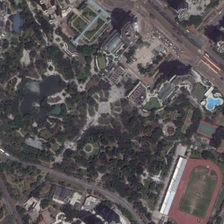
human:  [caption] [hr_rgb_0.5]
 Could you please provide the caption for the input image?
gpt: many green trees and a playground are in a park near a road .

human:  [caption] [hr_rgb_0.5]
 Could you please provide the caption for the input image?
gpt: many green trees and a playground are in a park near a road .

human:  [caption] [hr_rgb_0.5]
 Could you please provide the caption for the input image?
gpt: many green trees and a playground are in a park near a road .

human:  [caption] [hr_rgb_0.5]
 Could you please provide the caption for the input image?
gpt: many green trees and a playground are in a park near a road .

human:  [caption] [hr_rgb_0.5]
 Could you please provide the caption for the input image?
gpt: many green trees and a playground are in a park near a road .